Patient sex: M
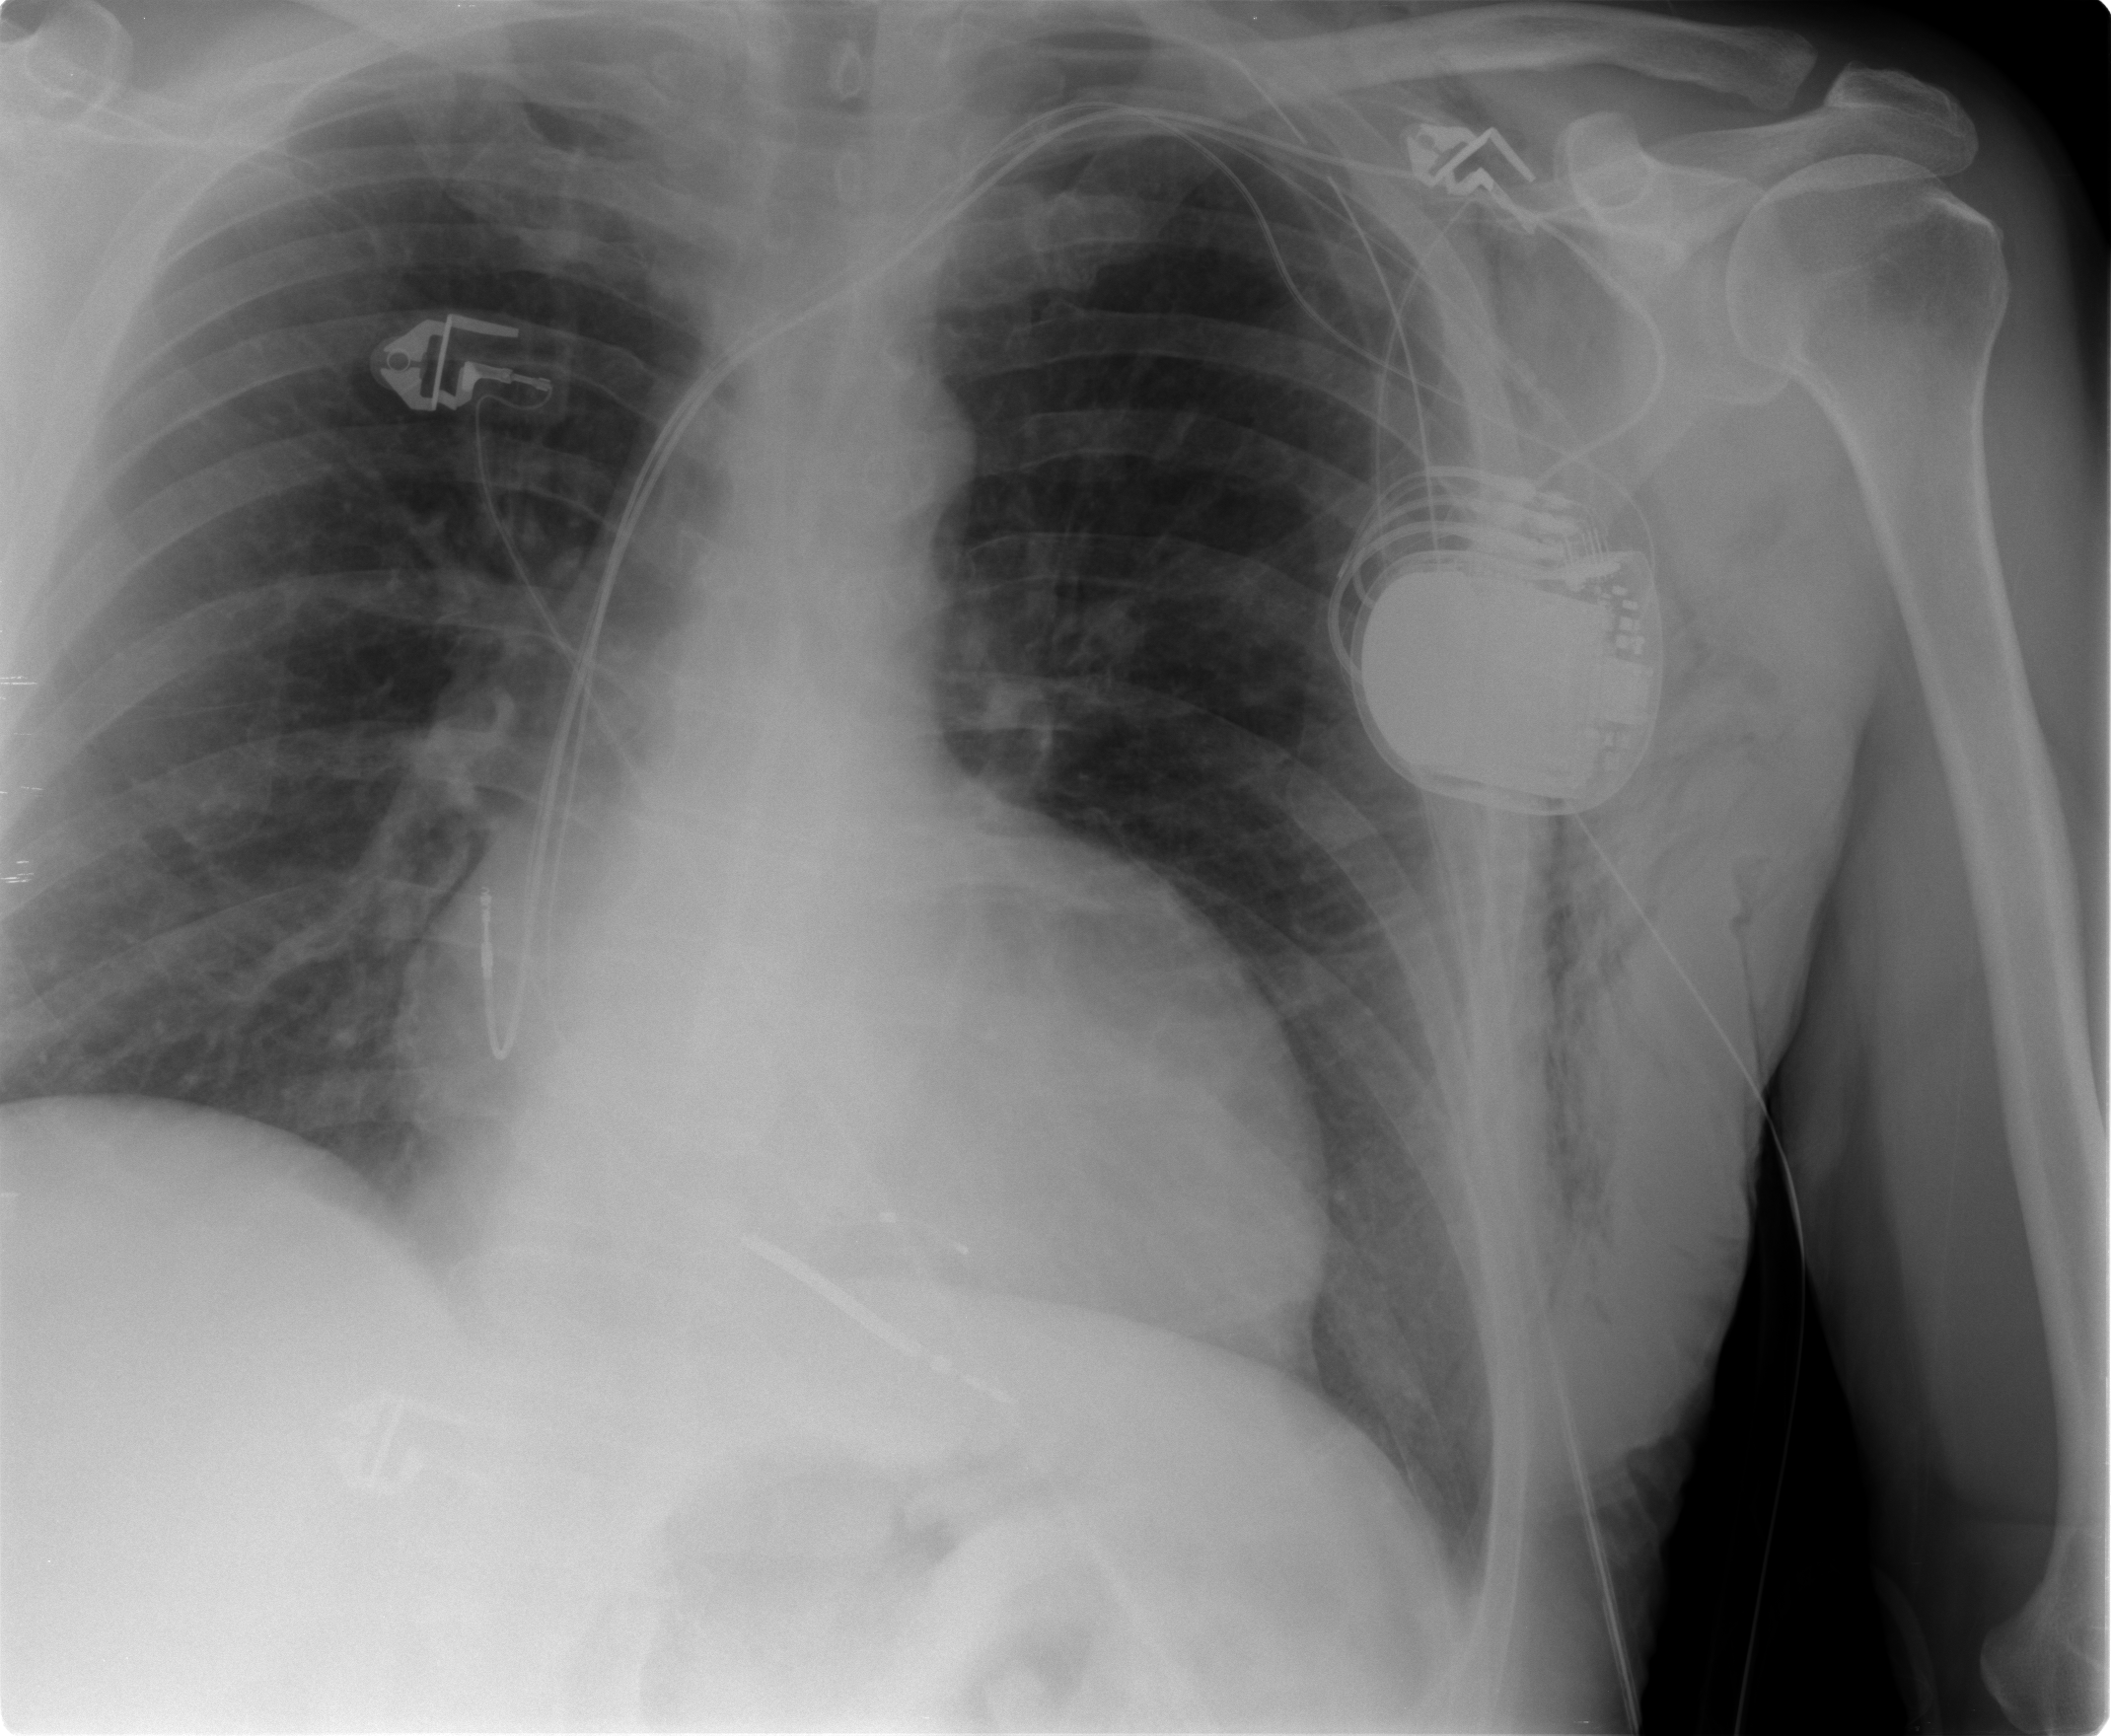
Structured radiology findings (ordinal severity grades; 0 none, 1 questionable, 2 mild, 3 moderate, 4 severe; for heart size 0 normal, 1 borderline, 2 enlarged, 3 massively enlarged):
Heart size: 2
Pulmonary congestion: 1
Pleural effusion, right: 0
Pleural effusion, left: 1
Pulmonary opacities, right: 0
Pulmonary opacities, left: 0
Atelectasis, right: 0
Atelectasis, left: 0